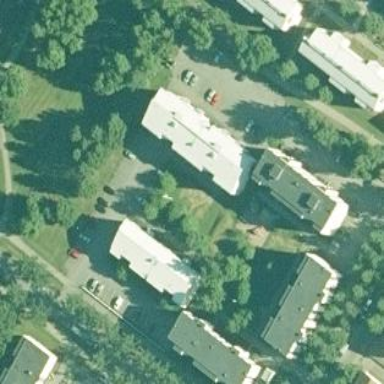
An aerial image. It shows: Parking area with surface.